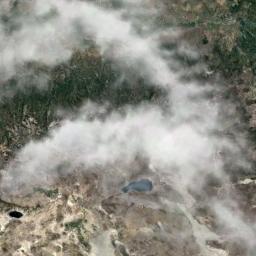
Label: cloud